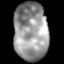
Tissue: lung
Cell type: Epithelial cells
Senescence score: 0.03899
Nuclear area (px): 1948
Mean DAPI intensity: 149.814